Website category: book
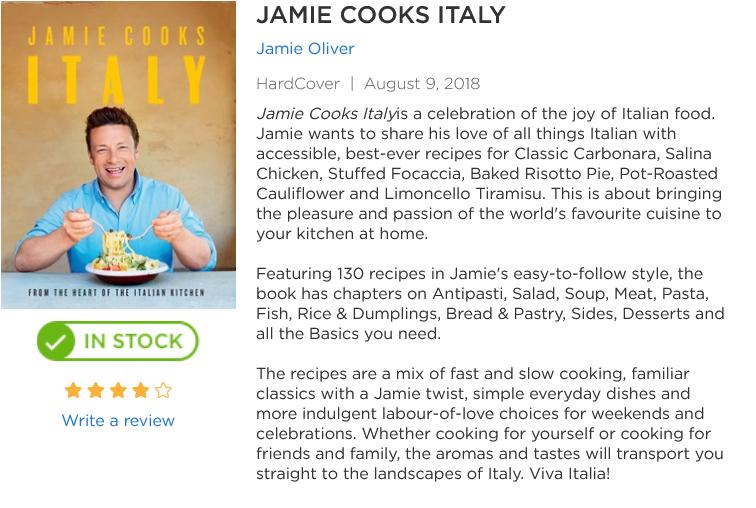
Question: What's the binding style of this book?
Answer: HardCover

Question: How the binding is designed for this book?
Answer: HardCover

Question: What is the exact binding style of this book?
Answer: HardCover

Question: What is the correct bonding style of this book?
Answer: HardCover

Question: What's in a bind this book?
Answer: HardCover

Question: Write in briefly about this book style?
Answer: HardCover

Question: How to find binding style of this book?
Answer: HardCover

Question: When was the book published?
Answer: August 9, 2018

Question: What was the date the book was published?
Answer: August 9, 2018

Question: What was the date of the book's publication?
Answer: August 9, 2018

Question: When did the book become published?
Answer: August 9, 2018

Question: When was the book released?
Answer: August 9, 2018

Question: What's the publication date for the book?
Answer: August 9, 2018